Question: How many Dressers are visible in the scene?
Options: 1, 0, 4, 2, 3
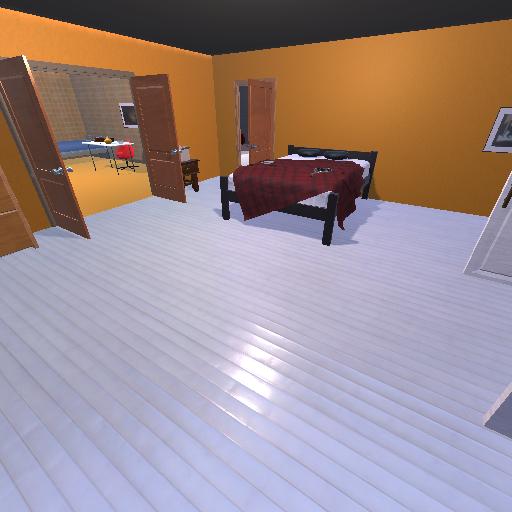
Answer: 1